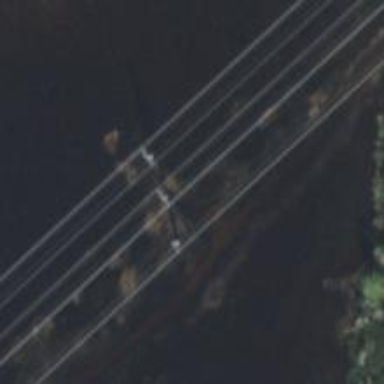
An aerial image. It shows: Power pole.